Question: I put this in Single quotes in an echo, and the &lt, etc. gets turned into their appropriate characters. They do not display literally, as &lt and etc.

How do I do it? Thanks.
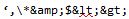
Answer: you need to use htmlspecialchars function
'''
<?php
echo "&lt&gt"; //will display <>
echo htmlspecialchars ("&lt&gt", ENT_QUOTES,'UTF-8'); //will display &lt&gt
?>
'''